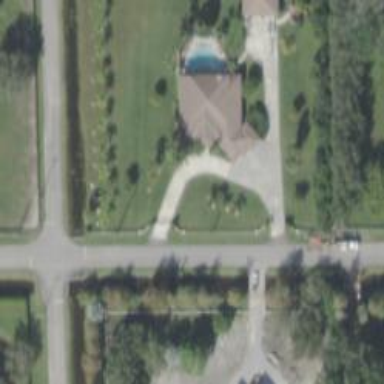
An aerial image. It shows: Driveway leading to service road.